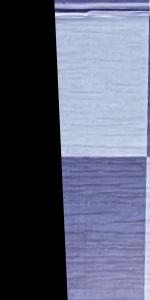
Label: Empty